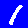
Digit: 1